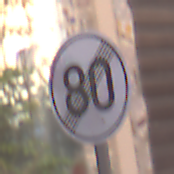
Verkehrszeichen: EndeGeschwindigkeit80
Umgebung: Outdoor, Urban
Tageszeit: MorningAfternoon
Wetter: Clear
Licht: Natural
Jahreszeit: NotSpecified
Kontrast: LowContrast